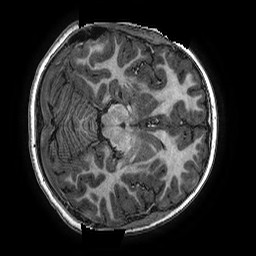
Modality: T1w
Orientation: axial
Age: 11
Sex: male
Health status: ill
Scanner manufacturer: ge
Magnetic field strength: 3 T
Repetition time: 0.00766 s
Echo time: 0.003476 s